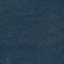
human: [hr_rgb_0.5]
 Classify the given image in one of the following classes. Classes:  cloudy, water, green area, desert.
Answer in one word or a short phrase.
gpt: green area